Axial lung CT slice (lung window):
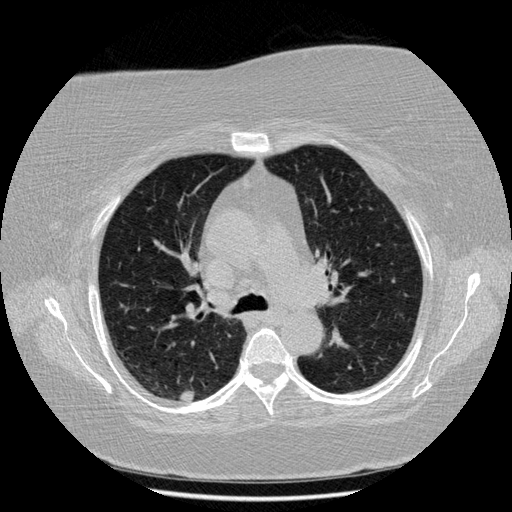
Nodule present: yes
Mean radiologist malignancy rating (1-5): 3.25